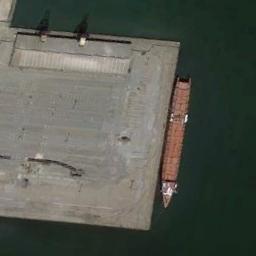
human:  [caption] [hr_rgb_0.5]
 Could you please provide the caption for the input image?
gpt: There is a ship in the green water on the shore .

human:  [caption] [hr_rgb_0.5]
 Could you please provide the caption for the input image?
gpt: An orange boat docked by the dock .

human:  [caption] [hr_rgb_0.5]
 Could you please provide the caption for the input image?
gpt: The red ship is docked at the dock and a building is on the bank .